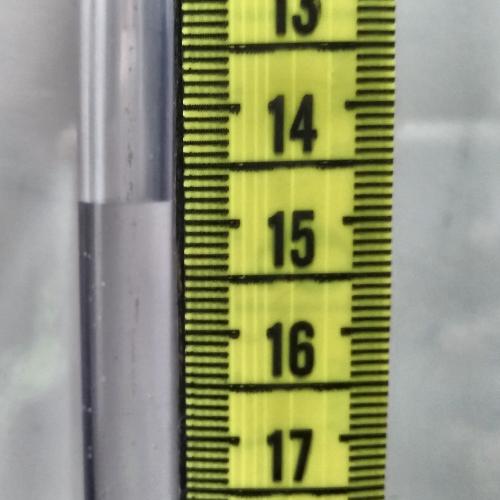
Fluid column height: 14.8 cm